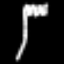
Label: fork